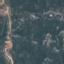
Land use / land cover class: HerbaceousVegetation